Interaction volume radius: 5 \u00c5
Interaction volume height: 20 \u00c5
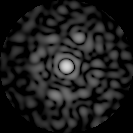
Disorder parameter: 0.8265